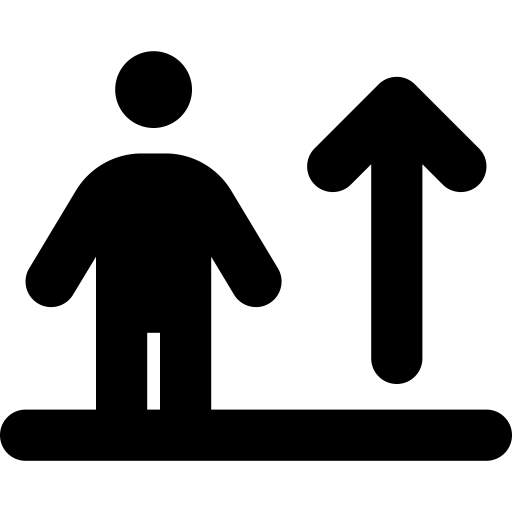
Tags: icon, FontAwesome, fa-icon, solid, person, arrow, up, from, line